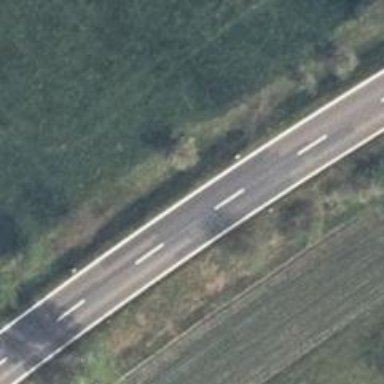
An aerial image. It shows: Secondary road with asphalt surface.